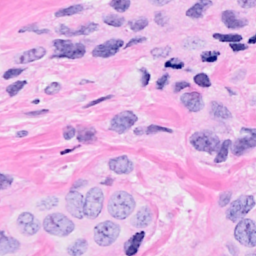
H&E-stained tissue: Breast